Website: lowes
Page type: billing-address
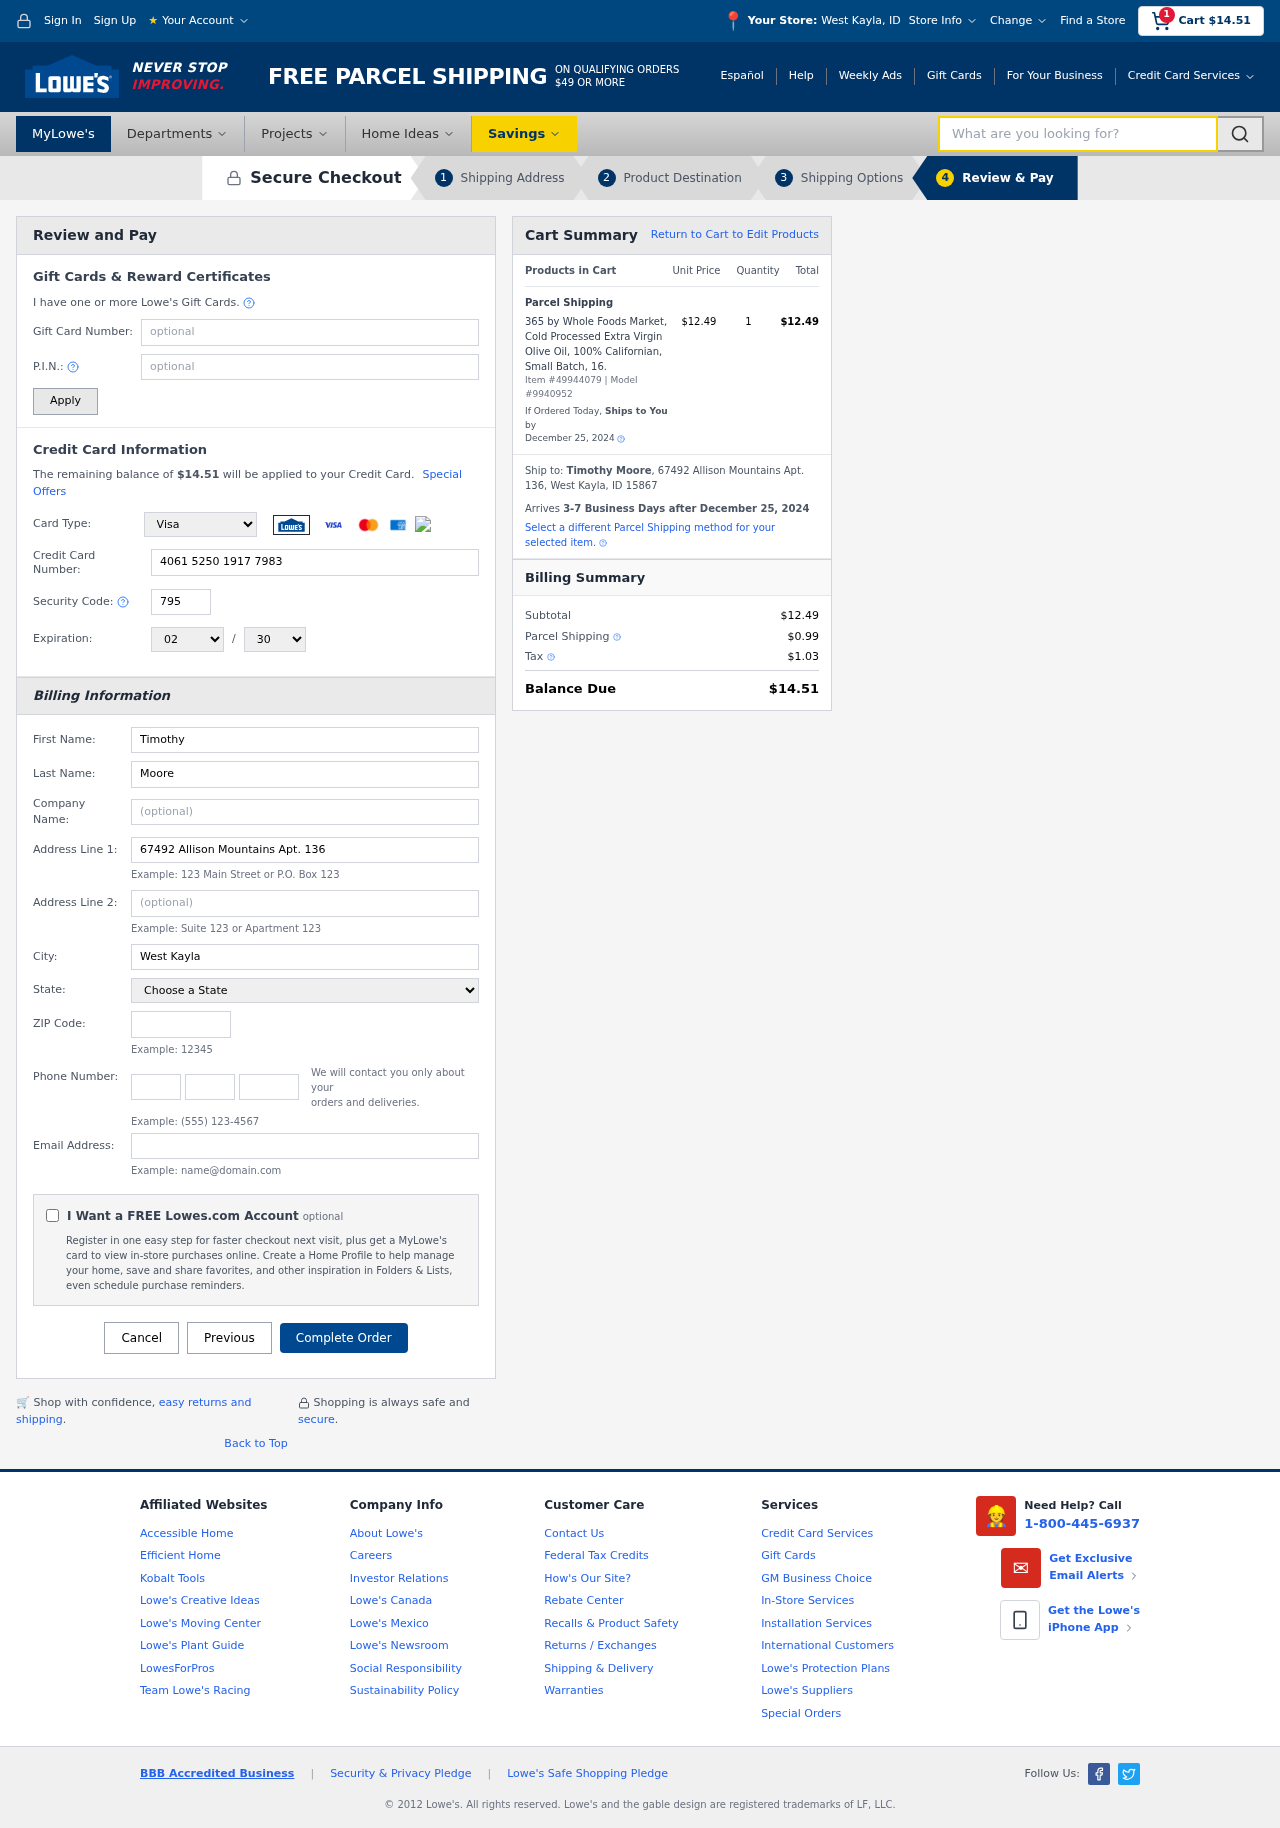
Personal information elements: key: PII_CARD_CVV
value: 795
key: PII_CARD_EXPIRY_MONTH
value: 02
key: PII_CARD_EXPIRY_YEAR
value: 30
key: PII_CARD_NUMBER
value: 4061 5250 1917 7983
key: PII_CARD_TYPE
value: Visa
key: PII_CITY
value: West Kayla
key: PII_CITY_STATE
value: West Kayla, ID
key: PII_EMAIL
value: timothymoore@yahoo.com
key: PII_FIRSTNAME
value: Timothy
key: PII_FULLNAME
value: Timothy Moore
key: PII_LASTNAME
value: Moore
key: PII_PHONE_AREA
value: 754
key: PII_PHONE_PREFIX
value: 205
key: PII_PHONE_SUFFIX
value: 3340
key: PII_POSTCODE
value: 15867
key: PII_STATE
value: Idaho
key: PII_STREET
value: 67492 Allison Mountains Apt. 136
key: PII_CITY_STATE_ZIP
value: West Kayla, ID 15867
Product elements: key: PRODUCT1_NAME
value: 365 by Whole Foods Market, Cold Processed Extra Virgin Olive Oil, 100% Californian, Small Batch, 16.
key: PRODUCT1_PRICE
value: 12.49
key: PRODUCT1_QUANTITY
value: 1
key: PRODUCT_ITEM_NUMBER
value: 49944079
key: PRODUCT_MODEL_NUMBER
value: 9940952
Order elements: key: ORDER_SUBTOTAL
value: $14.51
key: ORDER_TOTAL
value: $14.51
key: ORDER_SHIPPING_DATE
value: December 25, 2024
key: ORDER_SUBTOTAL
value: $12.49
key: ORDER_DELIVERY_DATE
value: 3-7 Business Days after December 25, 2024
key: ORDER_SHIPPING_DATE2
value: December 25, 2024
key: ORDER_SUBTOTAL2
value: $12.49
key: ORDER_SHIPPING_COST
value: $0.99
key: ORDER_TAX
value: $1.03
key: ORDER_TOTAL2
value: $14.51
Search elements: key: HEADER_SEARCH
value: What are you looking for?